Рисунок сделан с фотографии треков частиц в камере Вильсона.  Распады ядер газа, наполняющего камеру Вильсона, вызваны в данном случае действием на них быстрых нейтронов. Камера Вильсона была заполнена смесью водорода $\left(H_{2}\right)$, паров спирта $\left(C_{2} H_5O H\right)$ и воды $\left(H_{2} O\right)$ и помещена в магнитное поле с индукцией $1.3~Тл$. Вектор магнитной индукции направлен перпендикулярно плоскости рисунка.
Определить энергию протона, появившегося в точке $a$. Траектория этого протона кривая $A A^{\prime}$. Почему меняется кривизна траектории протона? Какова энергия этого протона в точке $C$ траектории? Масса протона равна $1.67 \cdot 10^{-27}~кг$.
Определить, ядро какого атома распалось в точке $a$, если треки частиц, начинающиеся в этой точке, идентифицированы как следы двух протонов и двух $\alpha$-частиц.
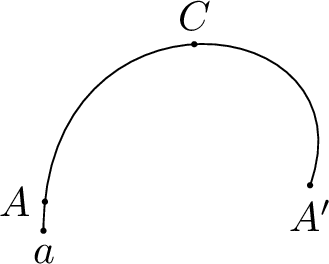
Определить энергию протона, появившегося в точке $a$. Траектория этого протона кривая $A A^{\prime}$. Почему меняется кривизна траектории протона? Какова энергия этого протона в точке $C$ траектории? Масса протона равна $1.67 \cdot 10^{-27}~кг$.

Определить, ядро какого атома распалось в точке $a$, если треки частиц, начинающиеся в этой точке, идентифицированы как следы двух протонов и двух $\alpha$-частиц.
Темы:
T, Механика, Динамика, Всероссийские, Движение в магнитном поле, Ядерные реакции, Камера Вильсона